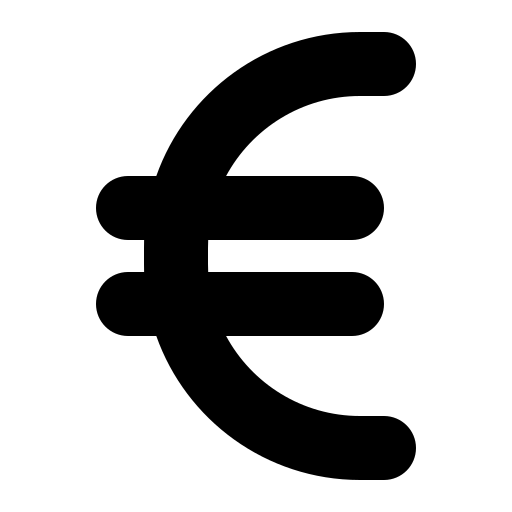
Tags: icon, FontAwesome, fa-icon, solid, euro, sign